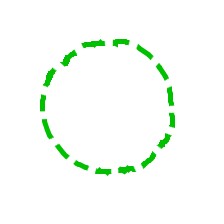
Shape: circle